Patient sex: F
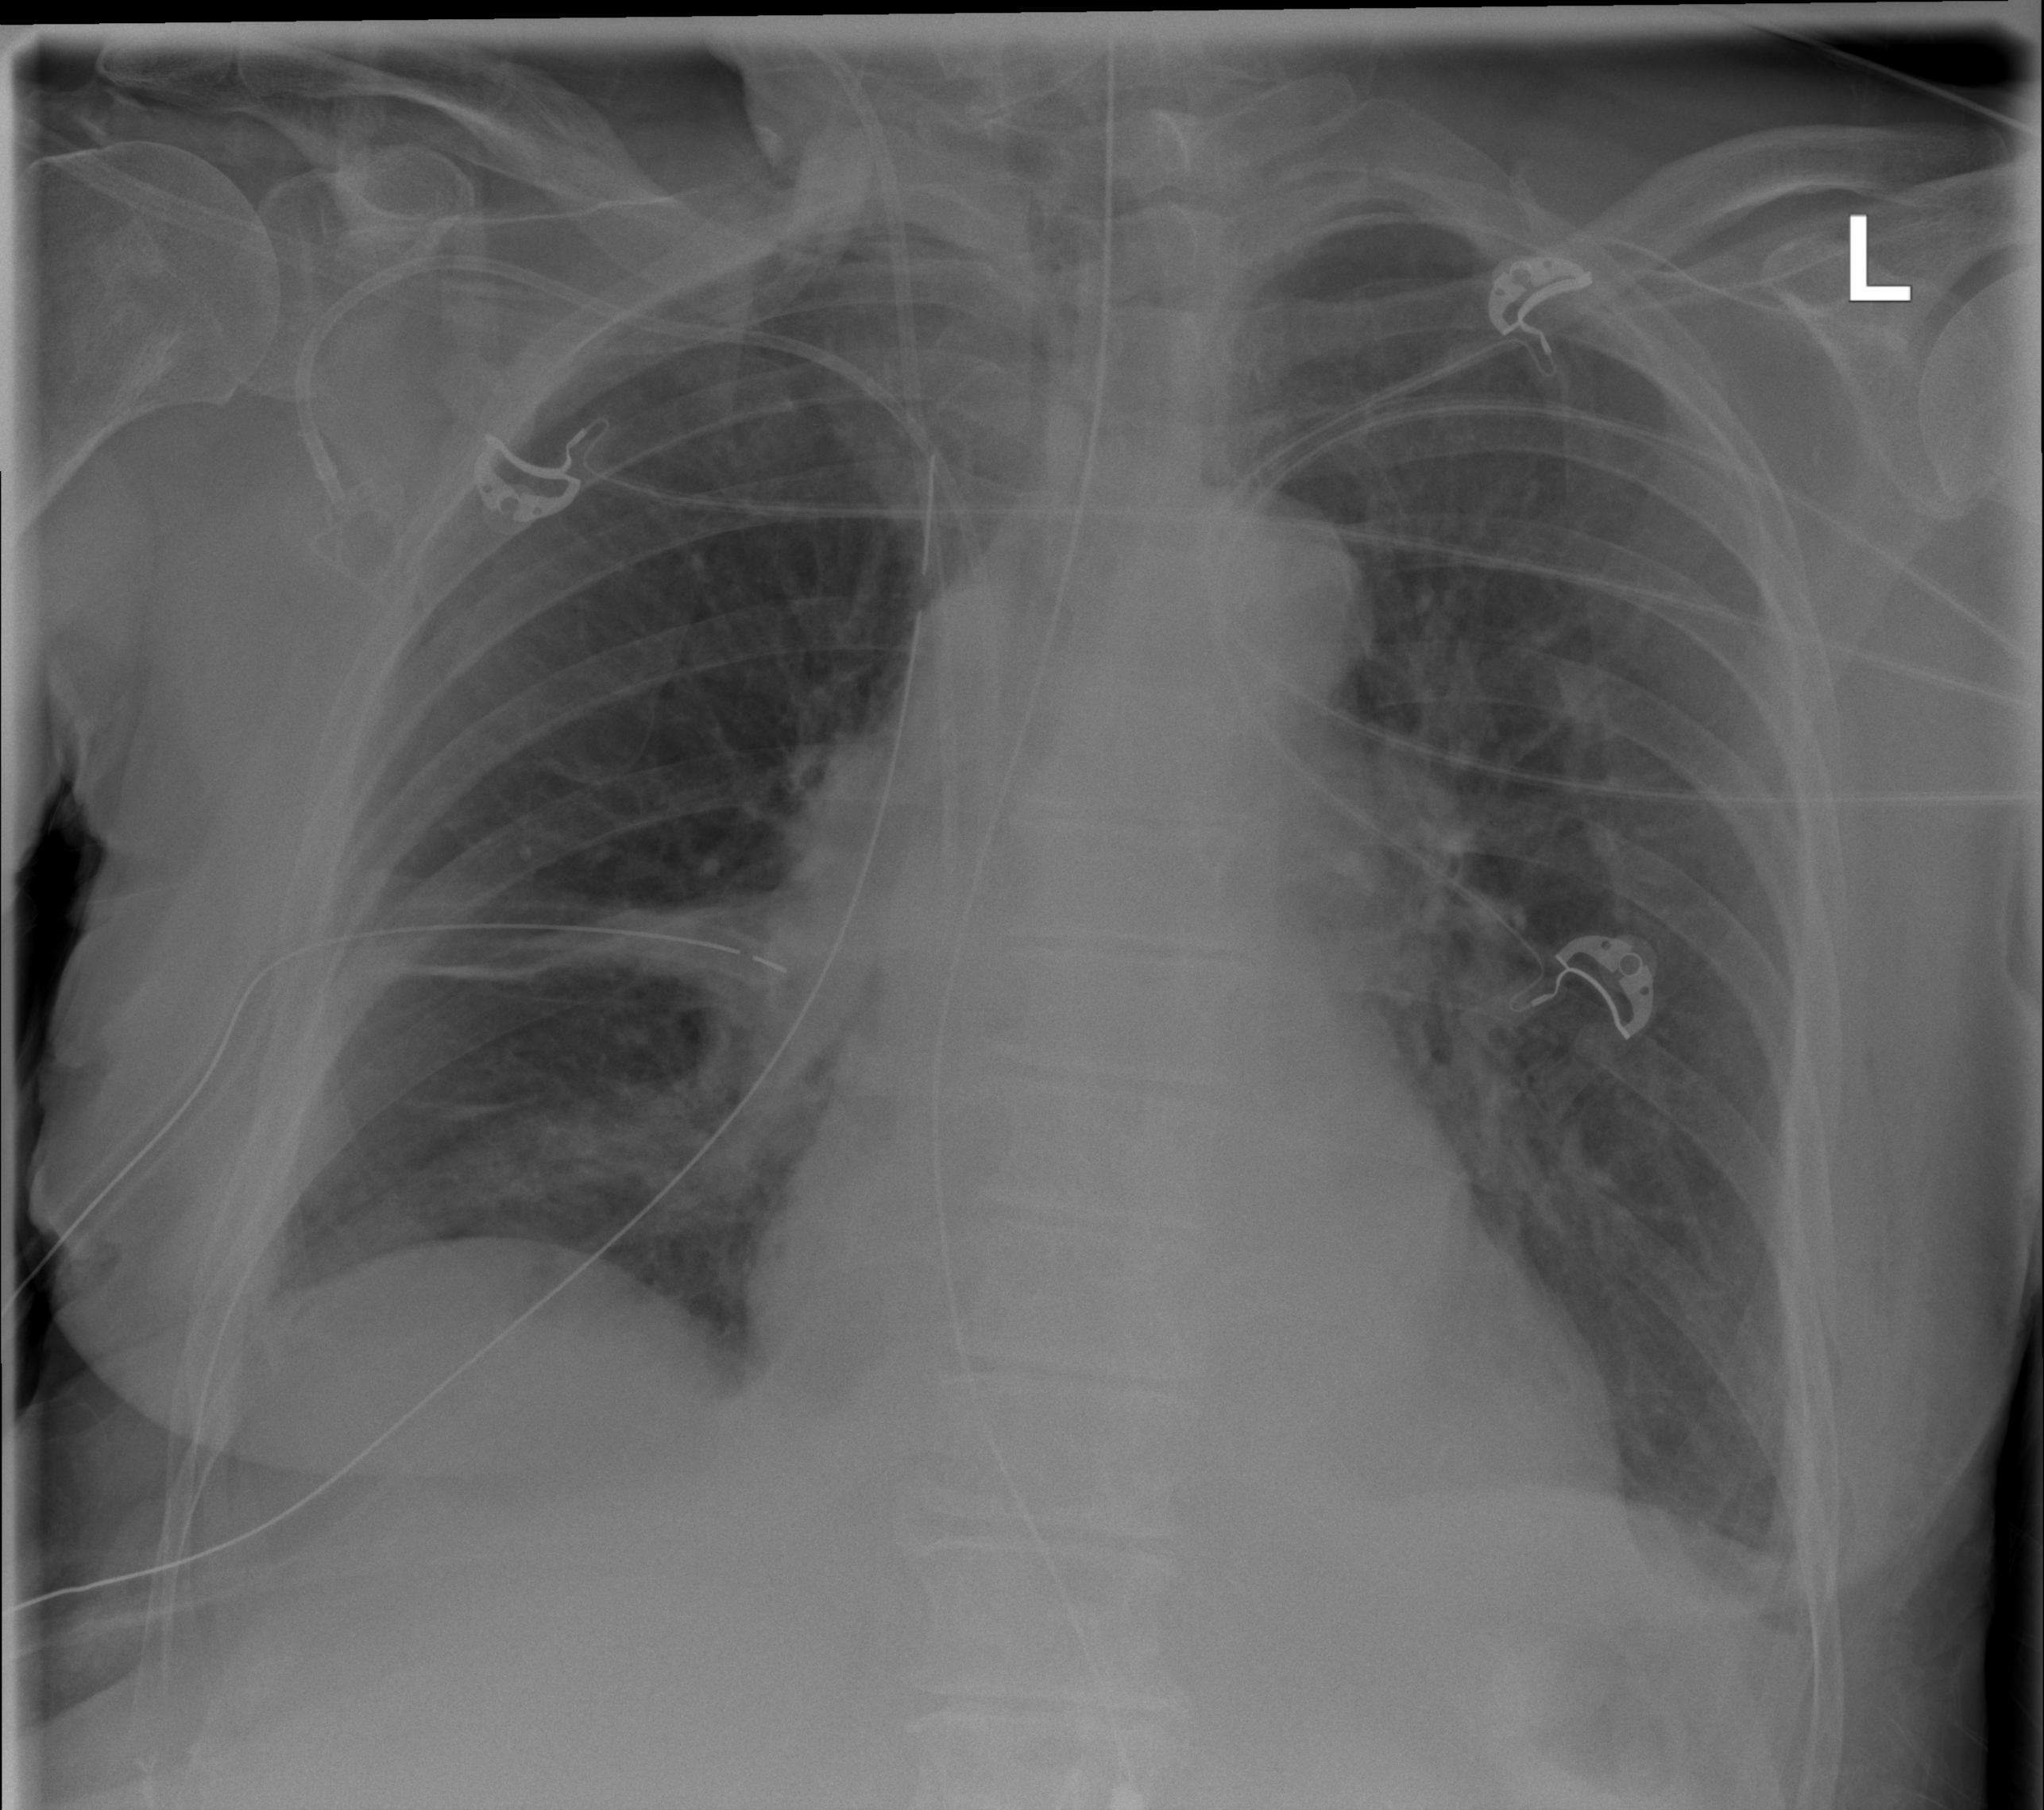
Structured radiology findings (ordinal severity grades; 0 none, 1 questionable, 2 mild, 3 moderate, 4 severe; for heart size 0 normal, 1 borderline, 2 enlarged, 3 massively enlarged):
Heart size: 1
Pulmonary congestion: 0
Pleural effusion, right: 2
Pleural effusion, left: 2
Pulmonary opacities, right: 2
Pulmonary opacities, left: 0
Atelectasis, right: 2
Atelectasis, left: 2